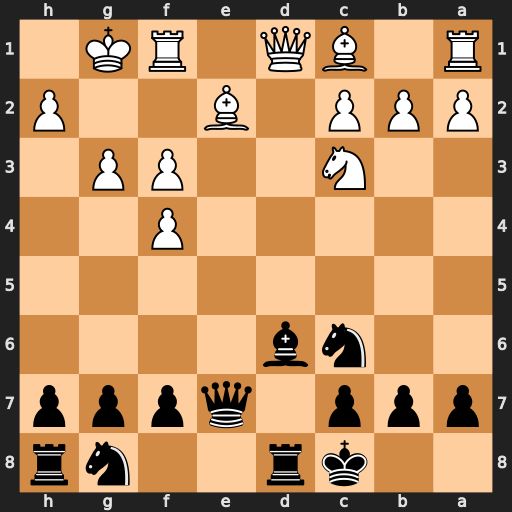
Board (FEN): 2kr2nr/ppp1qppp/2nb4/8/5P2/2N2PP1/PPP1B2P/R1BQ1RK1
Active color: b
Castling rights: -
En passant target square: -
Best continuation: Bc5+ Kg2 Rxd1